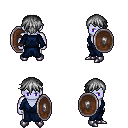
a pixel art fantasy rpg character, male body template, dark elf, purple skin, blue robe, white pants, gray short bangs hairstyle, metal boots, shield, four views (front, back, left, right), 2x2 character sprite sheet, small pixel art, hard edges, no anti-aliasing